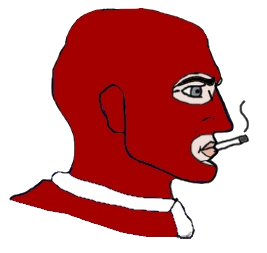
Label: 4_Yes_Chad